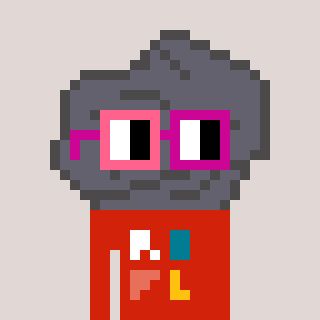
a pixel art character with square pink and red glasses, a rock-shaped head and a red-colored body on a warm background